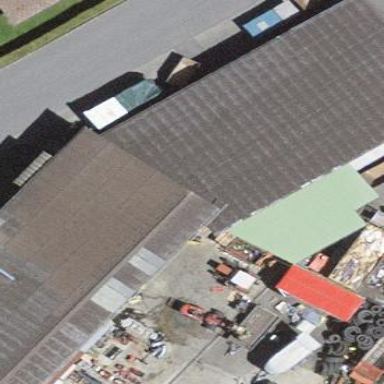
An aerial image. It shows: Barn.